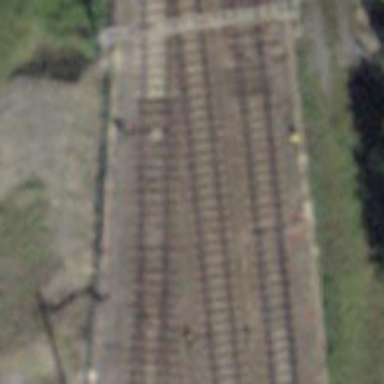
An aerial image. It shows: Railroad crossover.